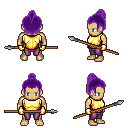
a pixel art fantasy rpg character, male body template, human, tanned skin, gold chest armor, magenta pants, purple short topknot hairstyle, gold gloves, spear, four views (front, back, left, right), 2x2 character sprite sheet, small pixel art, hard edges, no anti-aliasing